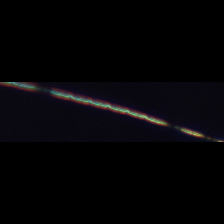
Taxon: Psuedo-nitzschia
Group: Diatoms